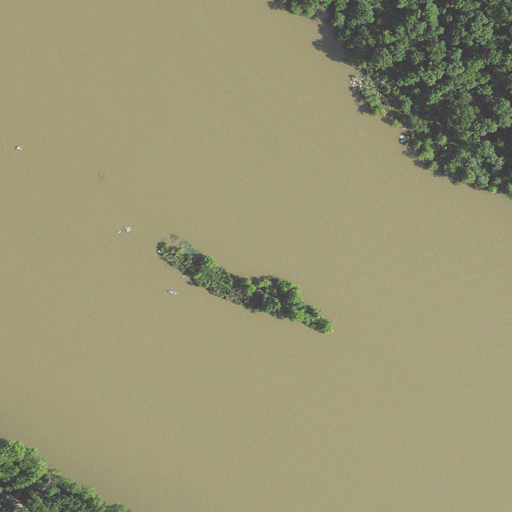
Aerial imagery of island in Maryland named Snake Island containing open water, woody wetlands, herbaceous wetlands, mixed forest, open development, and grassland